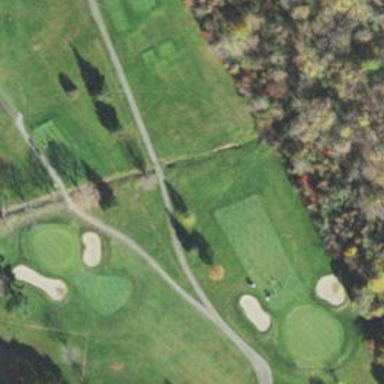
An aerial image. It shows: Asphalt service road that appears to be golf cart path.